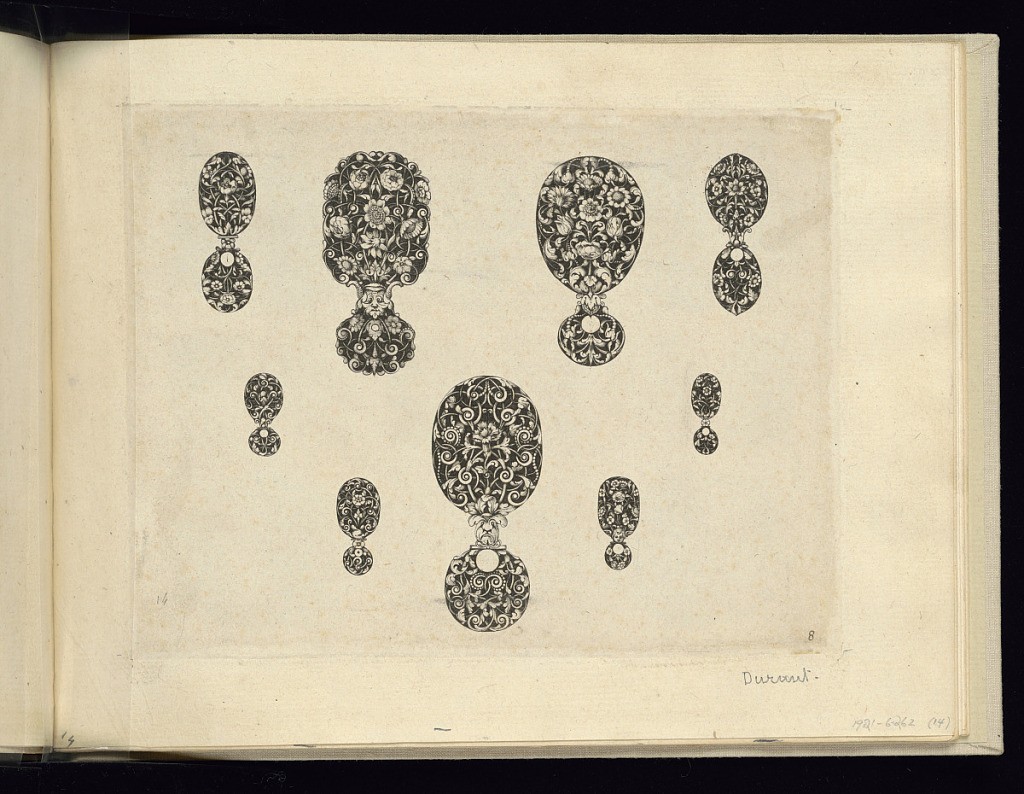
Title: Ornament Designs for Hinges
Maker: Jean Louis Durant, Swiss, 1654–1718
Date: ca. 1682
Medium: Engraving on laid paper
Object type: Print
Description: Nine ornament designs on hinges.